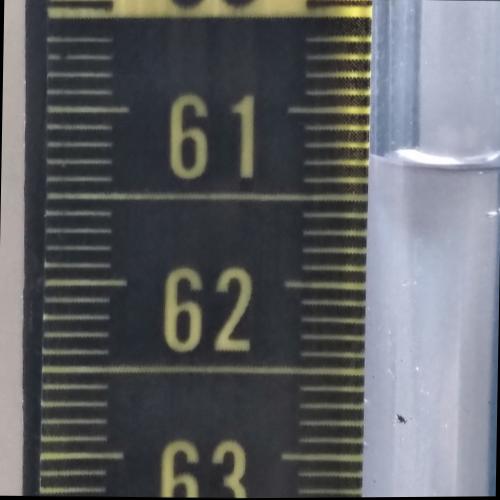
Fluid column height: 61.3 cm